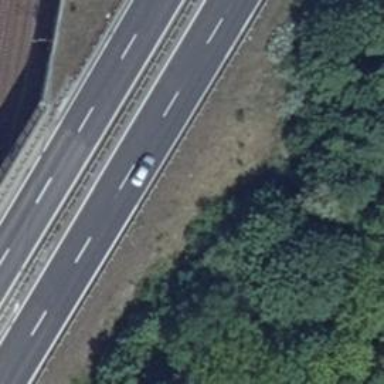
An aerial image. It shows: Trunk highway.